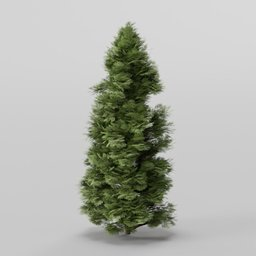
Label: nature